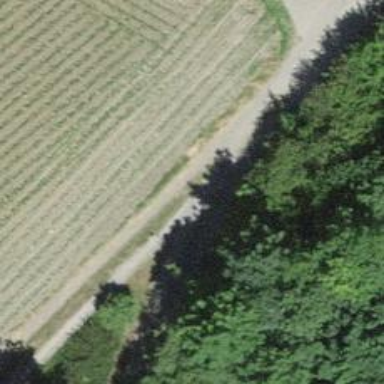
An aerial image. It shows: Compacted track with grade2 level.